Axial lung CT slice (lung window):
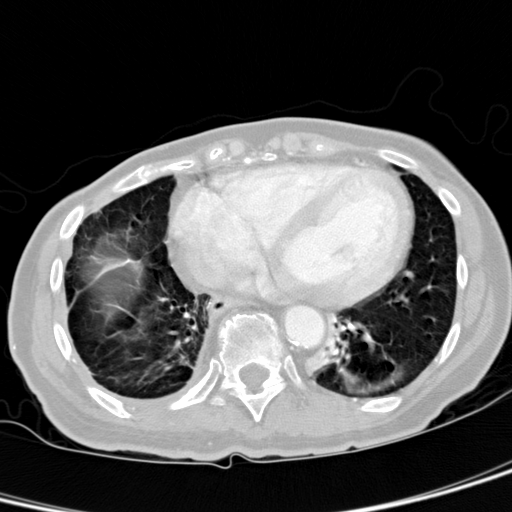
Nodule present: no